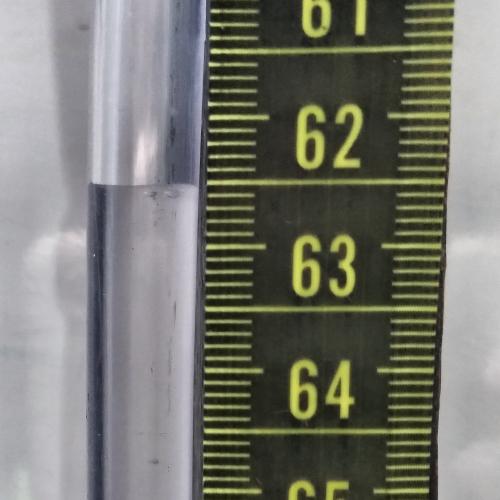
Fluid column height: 62.5 cm